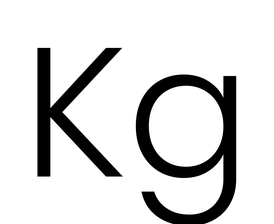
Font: Poppins-Light